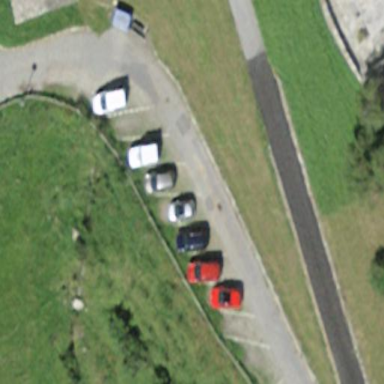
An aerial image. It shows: Parking available on the street side.